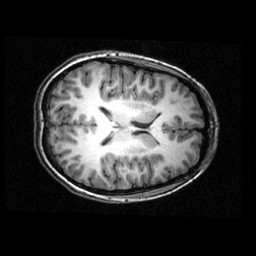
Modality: T1w
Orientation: axial
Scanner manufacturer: ge
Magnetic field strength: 3 T
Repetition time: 0.01222 s
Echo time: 0.005176 s